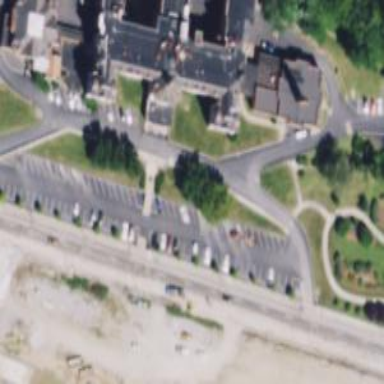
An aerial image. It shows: Footway.